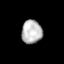
Tissue: lung
Cell type: Others
Senescence score: 0.1341
Nuclear area (px): 476
Mean DAPI intensity: 183.197